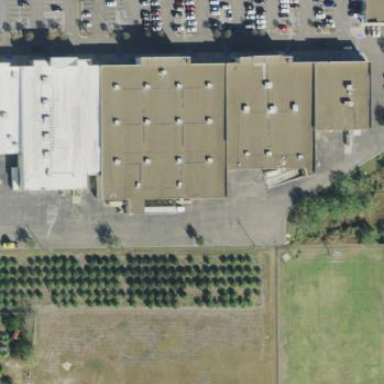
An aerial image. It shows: Commercial building.